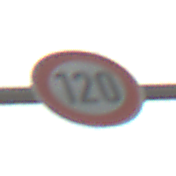
Verkehrszeichen: Geschwindigkeit120
Umgebung: Outdoor, Suburban
Tageszeit: SunriseSunset
Wetter: PartlyCloudy
Licht: Natural
Jahreszeit: NotSpecified
Kontrast: MediumContrast